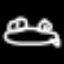
Label: frog